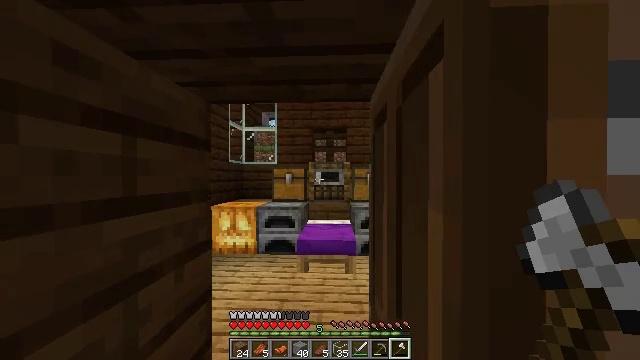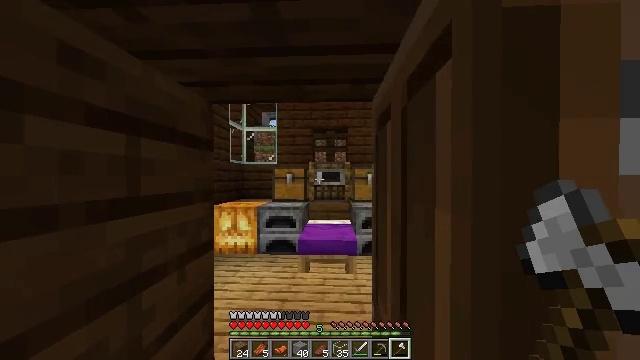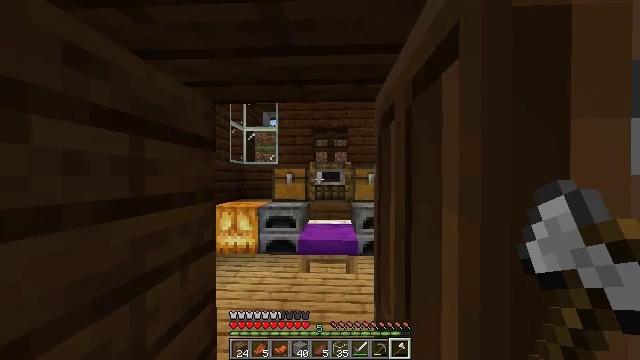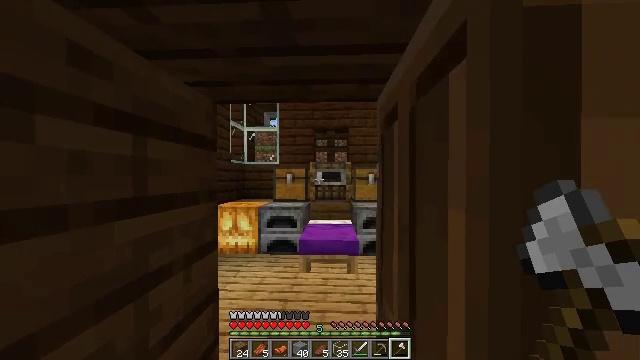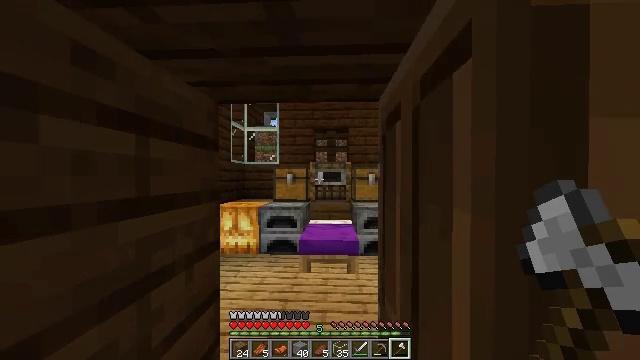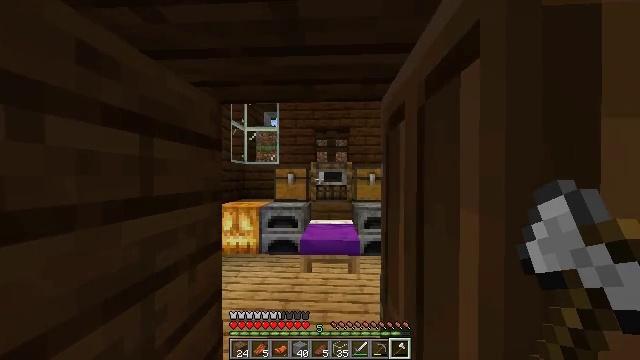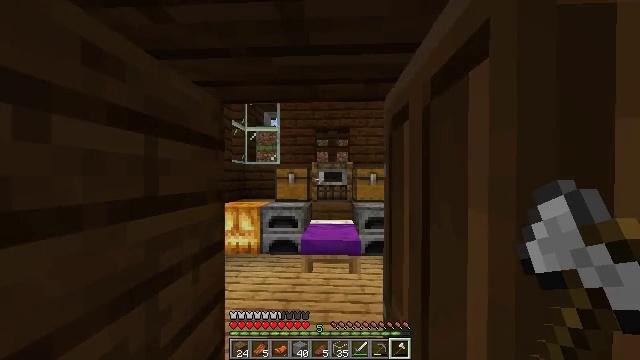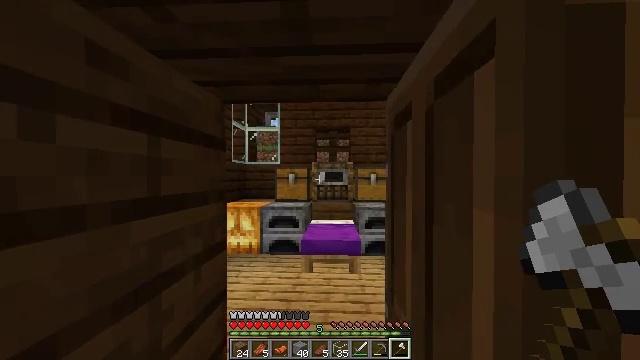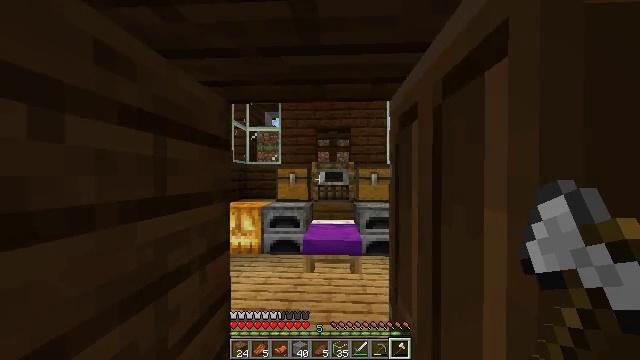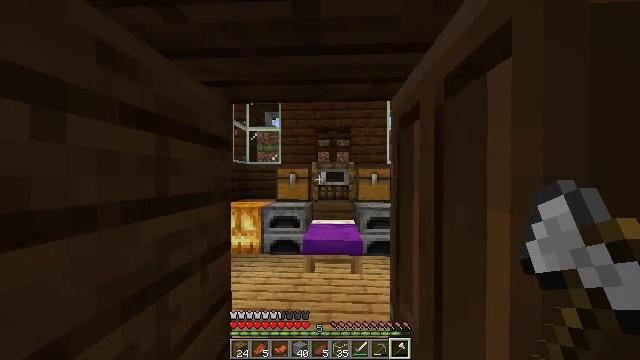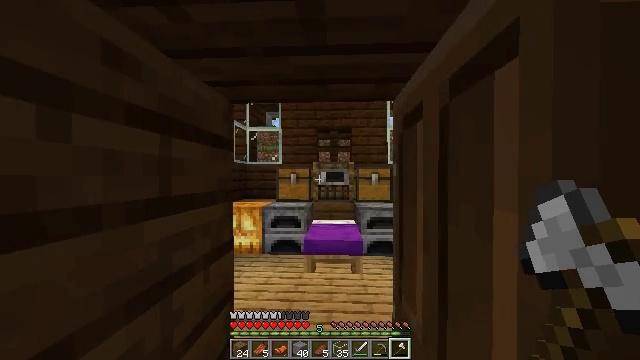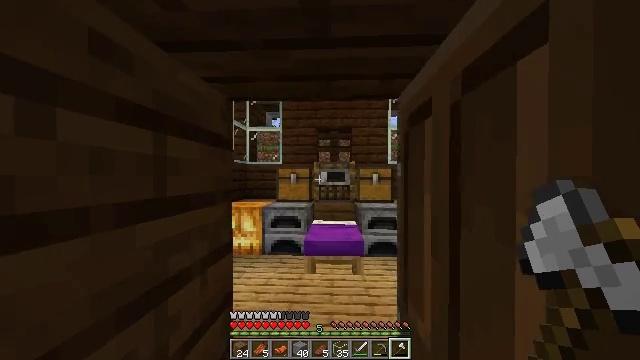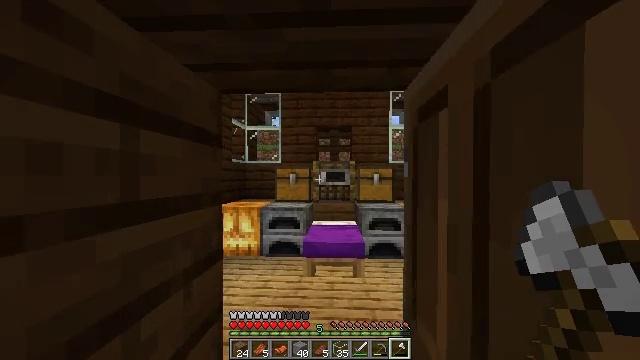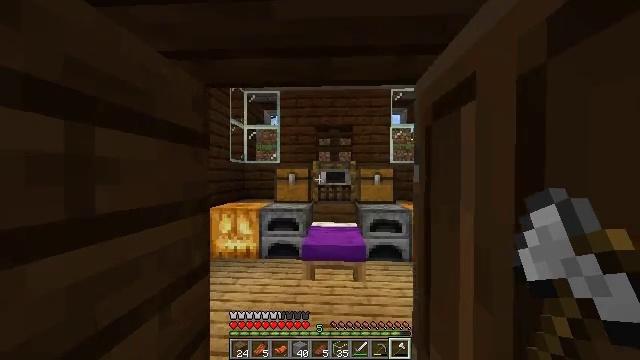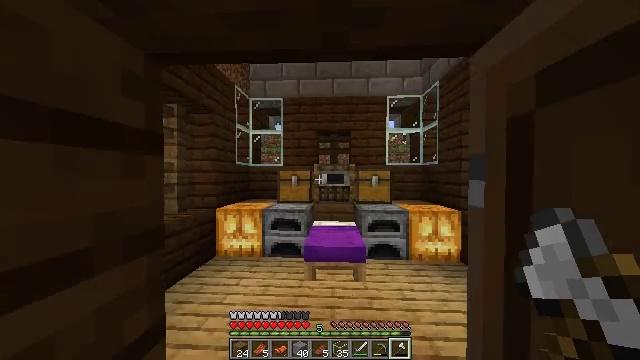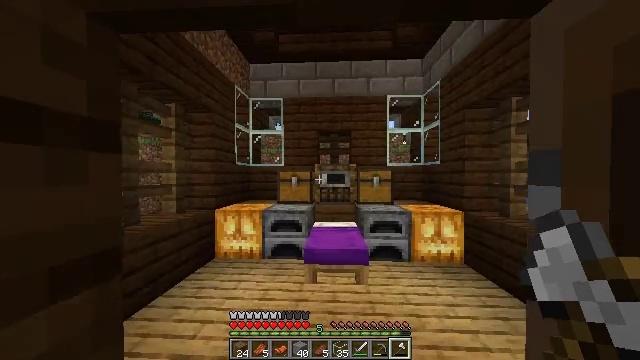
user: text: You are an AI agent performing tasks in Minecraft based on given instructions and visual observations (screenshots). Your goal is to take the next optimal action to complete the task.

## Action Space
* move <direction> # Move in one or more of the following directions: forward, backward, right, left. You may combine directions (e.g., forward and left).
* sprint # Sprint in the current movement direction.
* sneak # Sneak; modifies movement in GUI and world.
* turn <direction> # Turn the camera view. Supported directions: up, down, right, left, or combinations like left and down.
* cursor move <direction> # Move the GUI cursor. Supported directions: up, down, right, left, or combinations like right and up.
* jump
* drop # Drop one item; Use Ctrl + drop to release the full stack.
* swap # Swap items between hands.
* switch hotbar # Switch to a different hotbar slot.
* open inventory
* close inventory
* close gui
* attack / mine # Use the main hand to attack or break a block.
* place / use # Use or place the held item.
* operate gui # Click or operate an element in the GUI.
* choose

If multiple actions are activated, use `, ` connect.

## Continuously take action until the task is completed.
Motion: motion action
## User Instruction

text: Turn cobblestone into stone in the furnace.
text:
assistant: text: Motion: move forward
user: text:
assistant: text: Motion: move forward
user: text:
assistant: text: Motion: move forward, sprint
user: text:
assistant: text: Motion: move forward, sprint
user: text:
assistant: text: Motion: move forward, sprint
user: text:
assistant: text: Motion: move forward, sprint
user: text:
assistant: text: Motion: move forward, sprint
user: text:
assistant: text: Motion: move forward
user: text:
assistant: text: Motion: move forward
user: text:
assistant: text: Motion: move forward, sprint
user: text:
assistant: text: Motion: move forward, sprint
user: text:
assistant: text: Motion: move forward, sprint
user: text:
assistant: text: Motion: move forward, sprint
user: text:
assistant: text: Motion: move forward
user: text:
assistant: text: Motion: move forward
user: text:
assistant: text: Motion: move forward, sprint
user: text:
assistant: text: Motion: move forward, sprint
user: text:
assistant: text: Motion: move forward, sprint
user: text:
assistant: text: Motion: move forward, sprint
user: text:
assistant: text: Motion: move forward, turn right
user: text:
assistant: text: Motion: move forward, turn right and down
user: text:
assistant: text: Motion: move forward, turn right and down
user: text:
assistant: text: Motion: move forward, turn right and down
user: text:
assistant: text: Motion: move forward, turn right and down
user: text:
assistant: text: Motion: move forward, turn right and down
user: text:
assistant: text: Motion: move forward, turn right and down
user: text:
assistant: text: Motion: turn right and down
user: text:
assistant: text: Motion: turn right and down
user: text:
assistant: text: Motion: turn right and down
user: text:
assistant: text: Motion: no_op